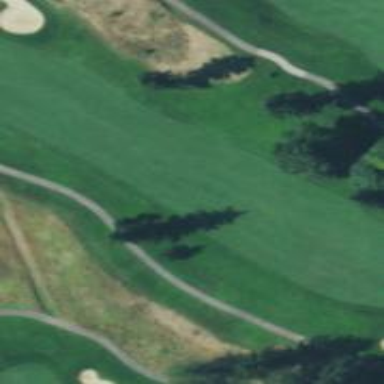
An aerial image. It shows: Golf hole.